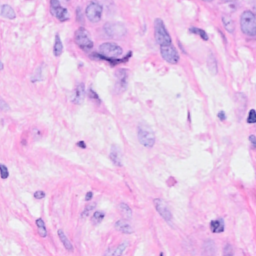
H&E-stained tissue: Breast